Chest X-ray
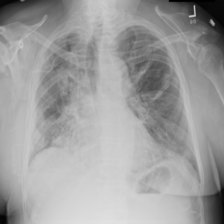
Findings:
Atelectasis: negative
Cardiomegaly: negative
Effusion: negative
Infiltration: positive
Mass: negative
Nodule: negative
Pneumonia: negative
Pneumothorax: positive
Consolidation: negative
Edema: negative
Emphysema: negative
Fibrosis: negative
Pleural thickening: negative
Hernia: negative